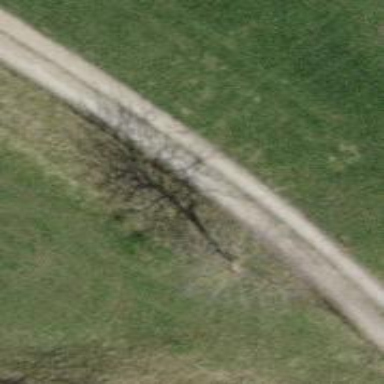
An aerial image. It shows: Track with grade 3 surface.